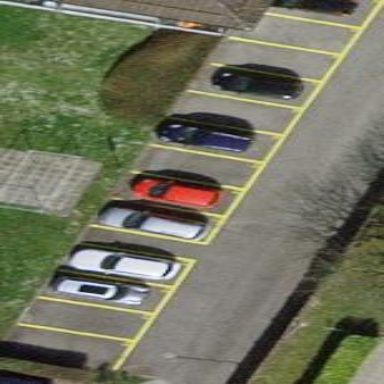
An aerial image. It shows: Street-side parking area.